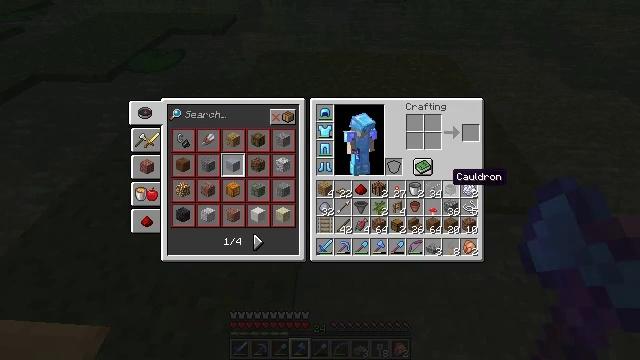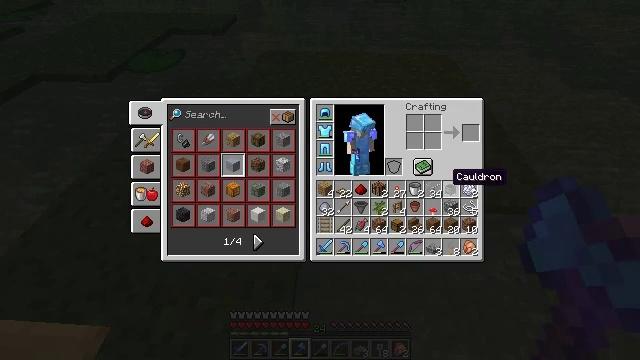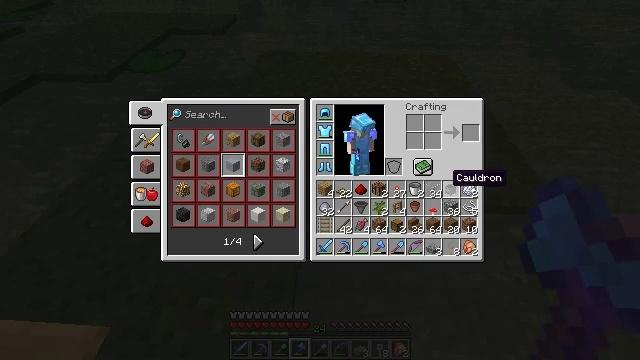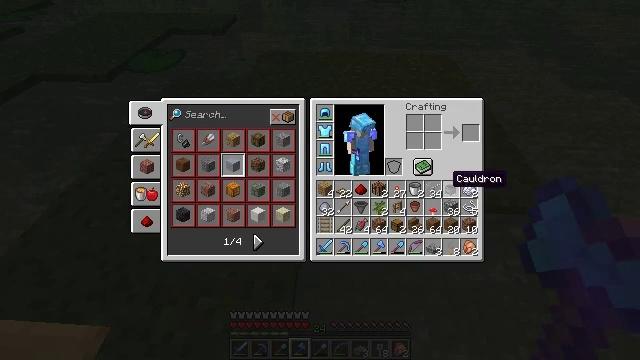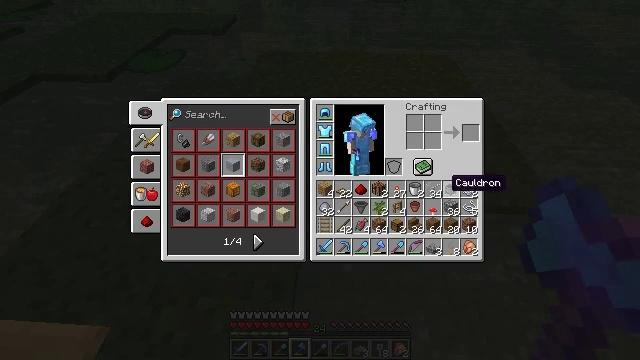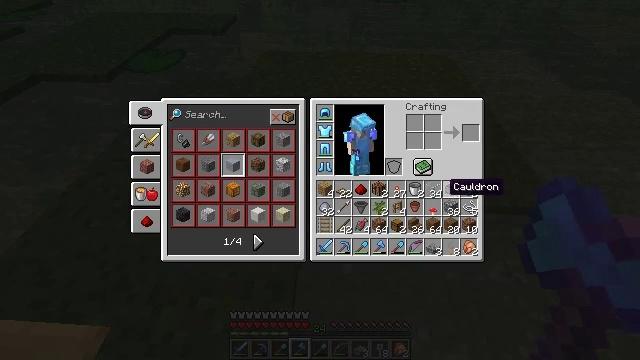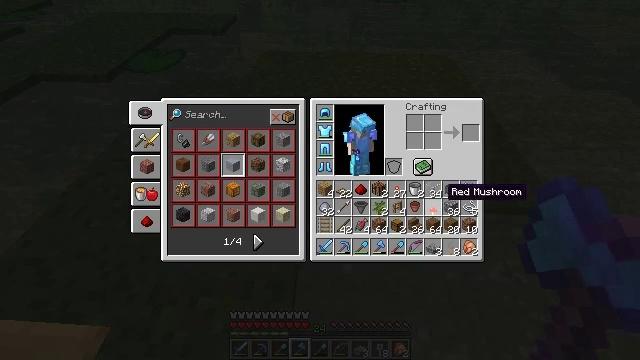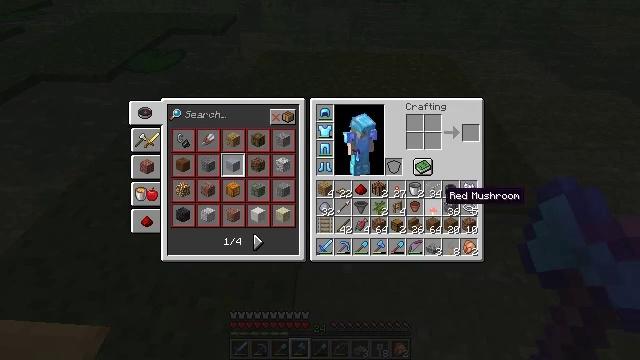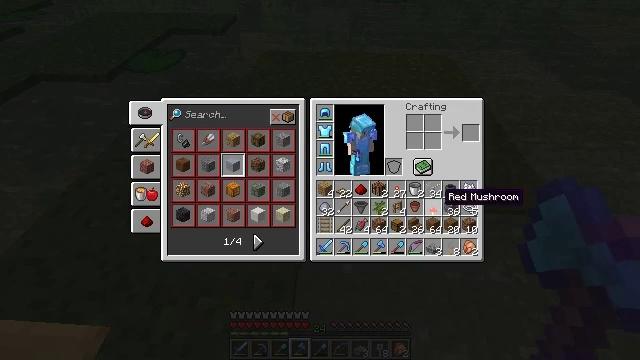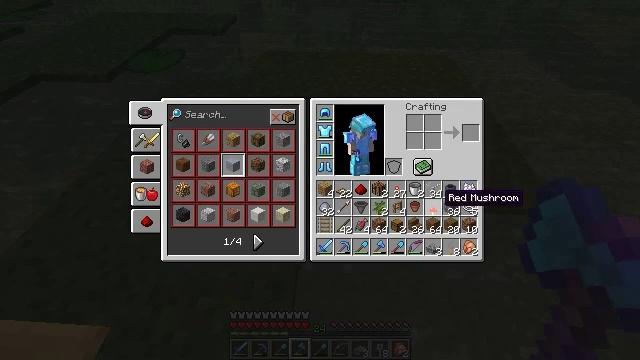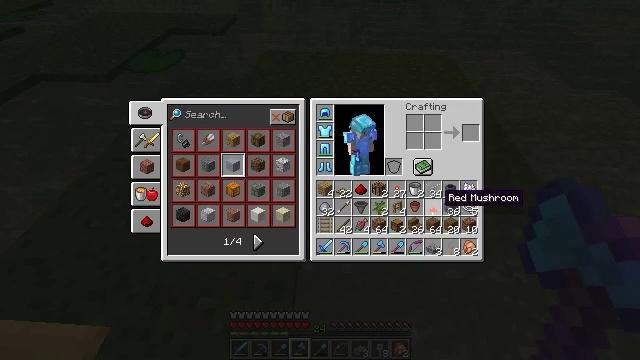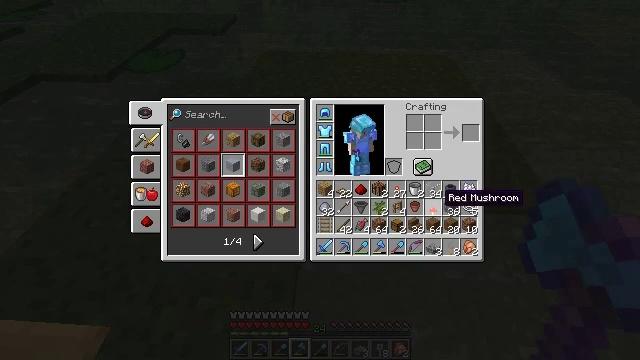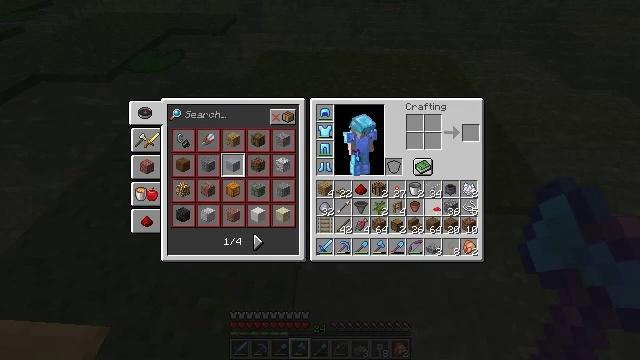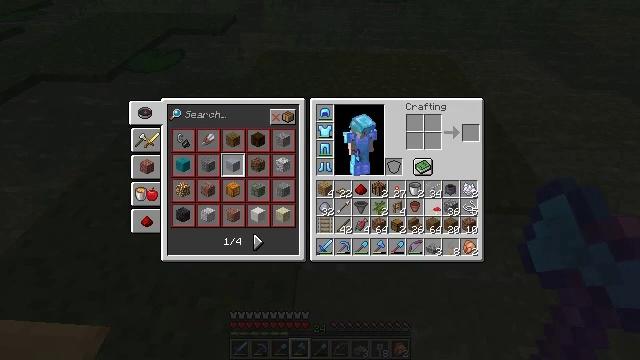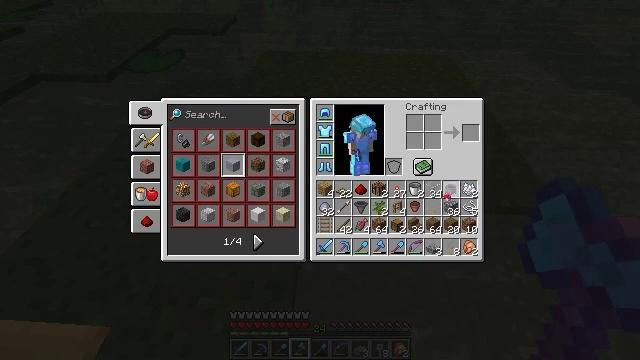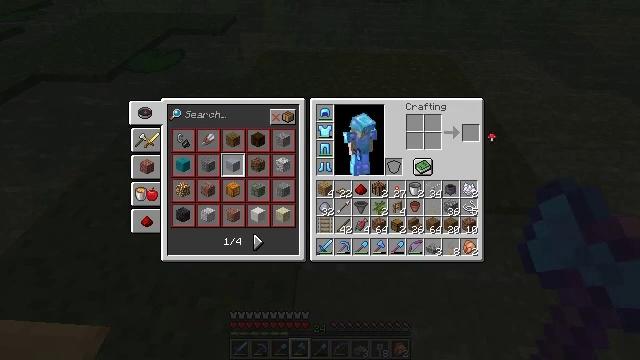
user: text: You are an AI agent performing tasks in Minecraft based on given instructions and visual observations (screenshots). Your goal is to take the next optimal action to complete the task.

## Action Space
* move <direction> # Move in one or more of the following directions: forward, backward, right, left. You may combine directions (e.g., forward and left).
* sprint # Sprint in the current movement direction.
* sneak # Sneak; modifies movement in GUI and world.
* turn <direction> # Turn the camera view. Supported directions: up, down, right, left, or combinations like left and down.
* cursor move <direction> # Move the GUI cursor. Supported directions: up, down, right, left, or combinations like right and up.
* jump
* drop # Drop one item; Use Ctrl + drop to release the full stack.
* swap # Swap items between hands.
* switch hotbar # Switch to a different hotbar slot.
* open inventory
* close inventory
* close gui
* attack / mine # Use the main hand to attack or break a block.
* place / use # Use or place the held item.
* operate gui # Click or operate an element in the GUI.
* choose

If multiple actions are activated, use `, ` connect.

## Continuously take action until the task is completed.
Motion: motion action
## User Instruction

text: Remove a red mushroom from the inventory.
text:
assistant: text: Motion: no_op
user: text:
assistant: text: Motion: no_op
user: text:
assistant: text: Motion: no_op
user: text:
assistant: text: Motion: no_op
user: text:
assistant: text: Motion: no_op
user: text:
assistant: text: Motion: no_op
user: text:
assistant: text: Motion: no_op
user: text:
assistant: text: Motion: no_op
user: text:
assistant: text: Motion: no_op
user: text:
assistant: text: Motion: no_op
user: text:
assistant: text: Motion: no_op
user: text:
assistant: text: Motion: operate gui
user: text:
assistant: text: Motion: operate gui
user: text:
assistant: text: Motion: cursor move right and up, operate gui
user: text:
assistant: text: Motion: cursor move right and up
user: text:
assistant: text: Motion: cursor move right and up
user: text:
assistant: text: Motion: cursor move up
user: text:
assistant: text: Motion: no_op
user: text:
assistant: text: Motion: no_op
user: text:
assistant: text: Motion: operate gui
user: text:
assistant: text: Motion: operate gui
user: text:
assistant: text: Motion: operate gui
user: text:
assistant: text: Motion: no_op
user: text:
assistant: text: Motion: no_op
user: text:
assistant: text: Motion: no_op
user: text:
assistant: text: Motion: no_op
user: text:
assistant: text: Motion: no_op
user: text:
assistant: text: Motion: no_op